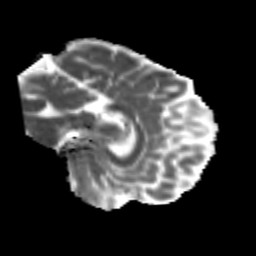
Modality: MD
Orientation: sagittal
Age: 24
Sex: male
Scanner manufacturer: siemens
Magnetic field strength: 3 T
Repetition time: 3.5 s
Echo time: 0.113 s